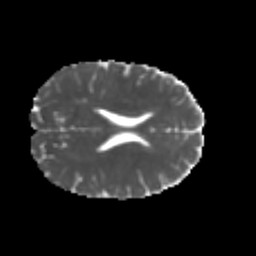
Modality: MD
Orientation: axial
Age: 28
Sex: male
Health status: healthy